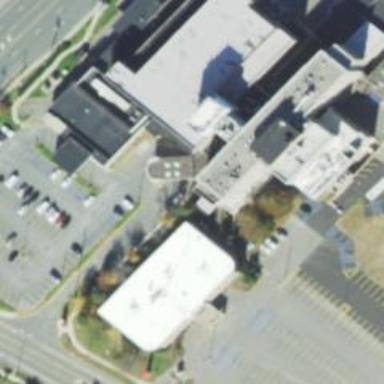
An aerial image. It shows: Healthcare facility identified as hospital.